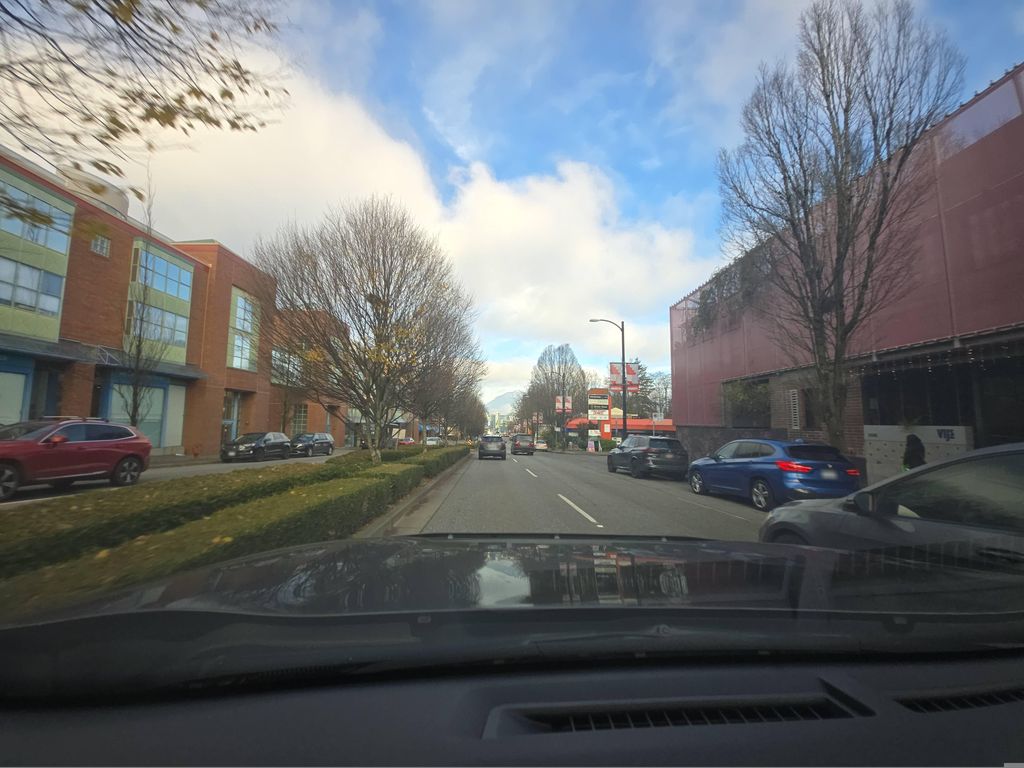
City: vancouver